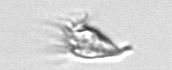
Label: Paratontonia_gracillima